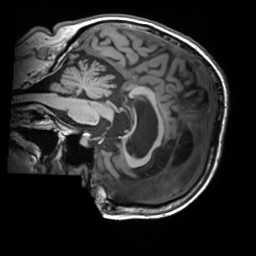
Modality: T1w
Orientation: sagittal
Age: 75
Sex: male
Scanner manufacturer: siemens
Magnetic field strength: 3 T
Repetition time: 2.2 s
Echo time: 0.00245 s